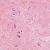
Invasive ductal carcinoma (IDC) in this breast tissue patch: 0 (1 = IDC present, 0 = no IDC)